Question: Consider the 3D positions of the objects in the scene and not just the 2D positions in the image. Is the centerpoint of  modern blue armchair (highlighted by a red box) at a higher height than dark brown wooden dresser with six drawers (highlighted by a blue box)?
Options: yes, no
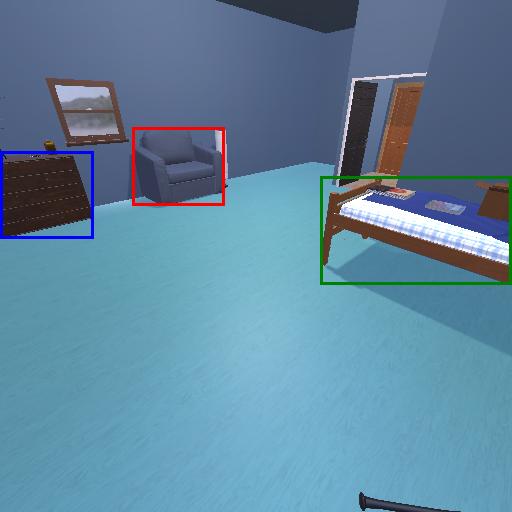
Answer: yes